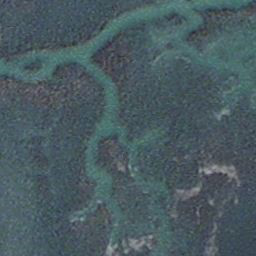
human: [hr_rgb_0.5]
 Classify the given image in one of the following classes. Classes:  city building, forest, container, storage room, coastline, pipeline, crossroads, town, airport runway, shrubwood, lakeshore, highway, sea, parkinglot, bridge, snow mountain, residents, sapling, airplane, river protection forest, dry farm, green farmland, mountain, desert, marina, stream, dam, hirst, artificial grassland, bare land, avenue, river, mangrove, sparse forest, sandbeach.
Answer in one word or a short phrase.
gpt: stream